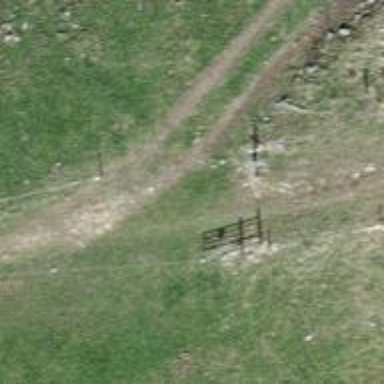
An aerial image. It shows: Gate.